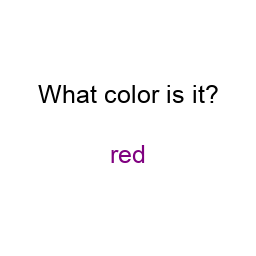
Color: purple
Color name shown: red
Background color: white
Question text color: black